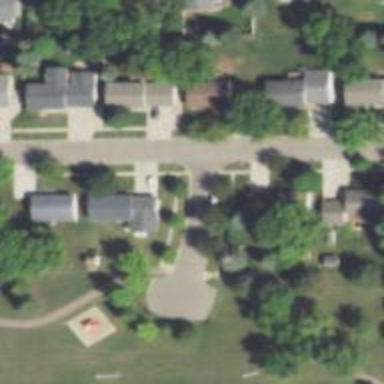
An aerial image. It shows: Asphalt road in residential area.